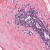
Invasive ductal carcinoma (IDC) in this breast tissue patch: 0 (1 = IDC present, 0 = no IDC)